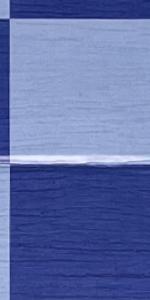
Label: Empty